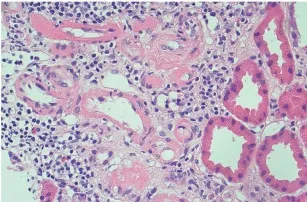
Light micrographs of kidney transplant biopsy. Arterioles with fibrin, and ,focal onion skinning with myxoid intima, red cell fragments, and . Karyorrhexis. Hematoxylin, and ,eosin x 40.
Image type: pathology (h&e)